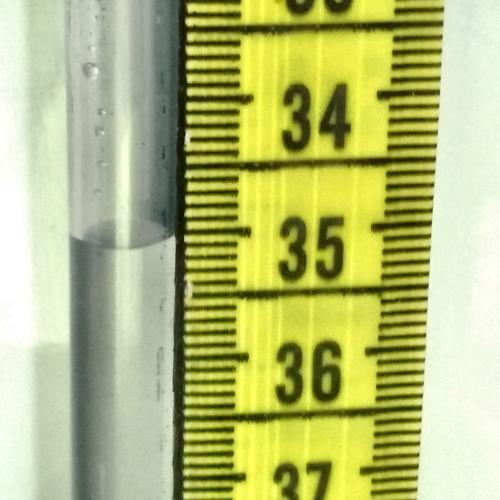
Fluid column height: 35.0 cm